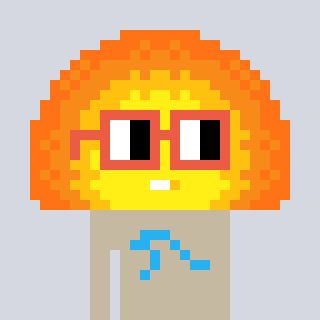
a pixel art character with square orange glasses, a sunset-shaped head and a bege-colored body on a cool background